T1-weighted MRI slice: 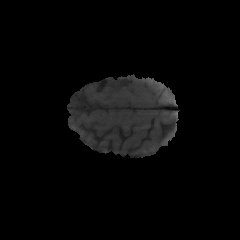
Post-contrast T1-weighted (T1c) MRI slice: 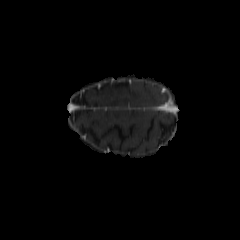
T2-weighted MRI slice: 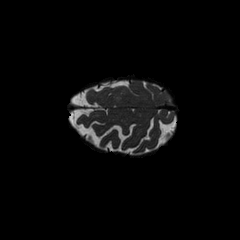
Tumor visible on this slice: no